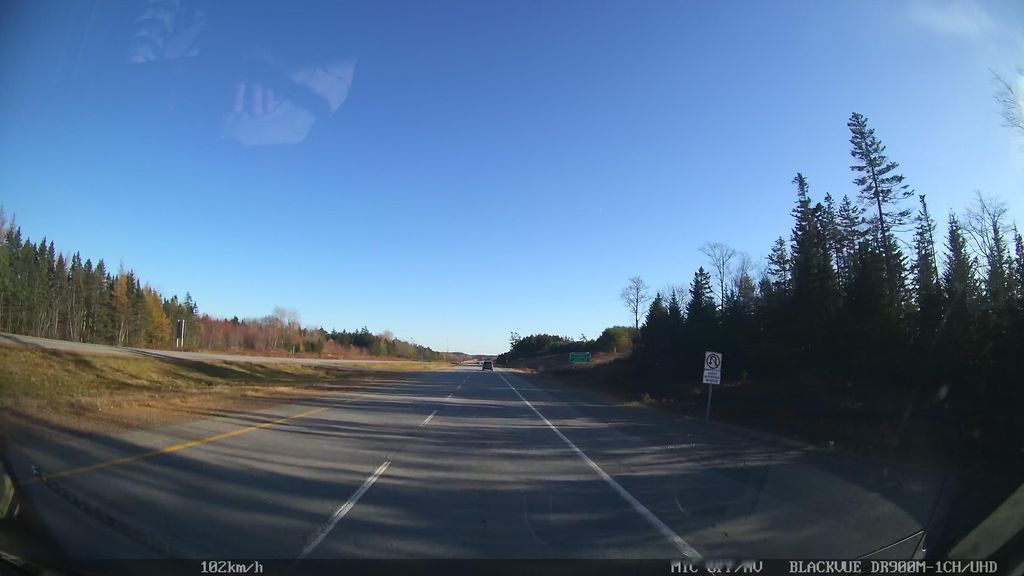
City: halifax